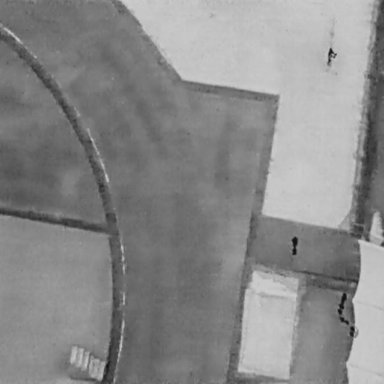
There are three People in the infrared image.